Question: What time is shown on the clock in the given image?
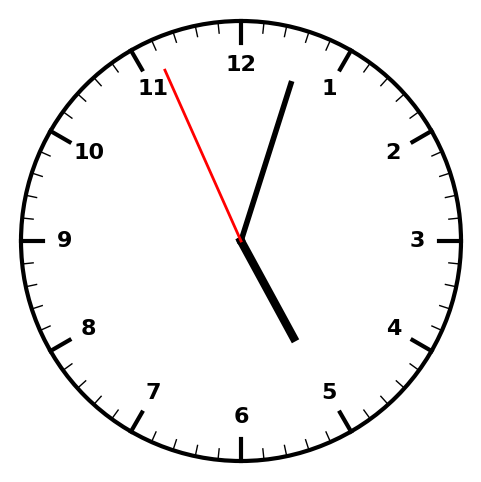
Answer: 05:02:56